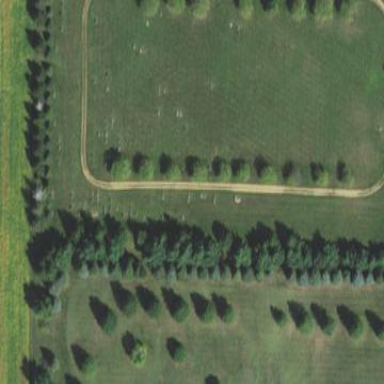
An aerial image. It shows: Cemetery.